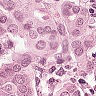
Metastatic tissue present: yes